Question: If I plot a figure with matplotlib, the frame around the (sub)plots are not closed rectangles but individual lines, leading to a plot looking like this as the surrounding frame corners (this is actually taken from somewhere else so the upper left corner looks like I would like to have it and the bottom left corner is what I got):

Is it somehow possible to get it right?
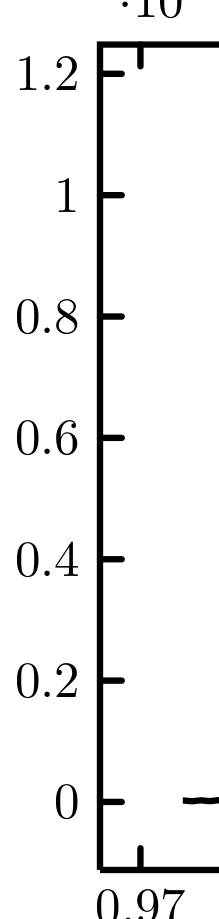
Answer: This is a known <URL> on the master branch. It will work properly in the next release.